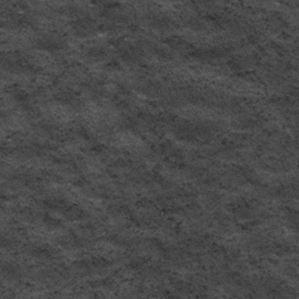
Label: frost